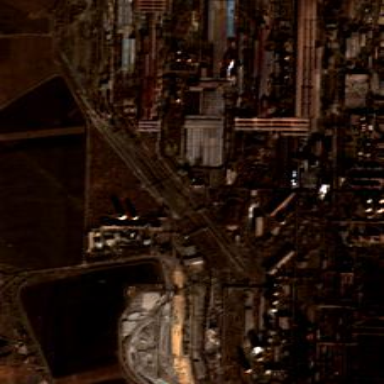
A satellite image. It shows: Industrial area dedicated to steelmaking.